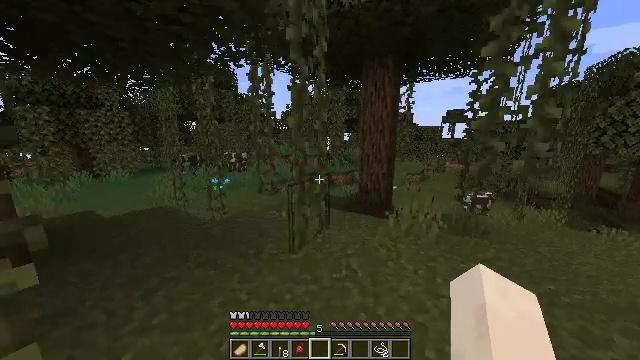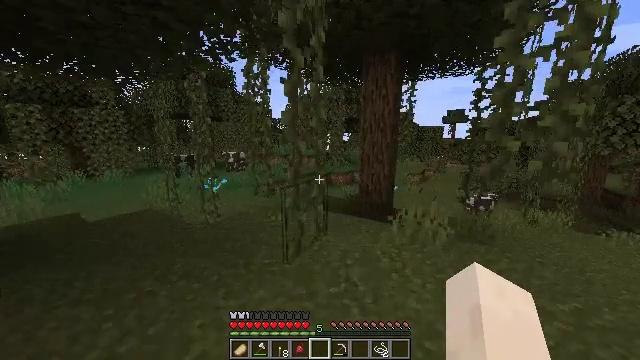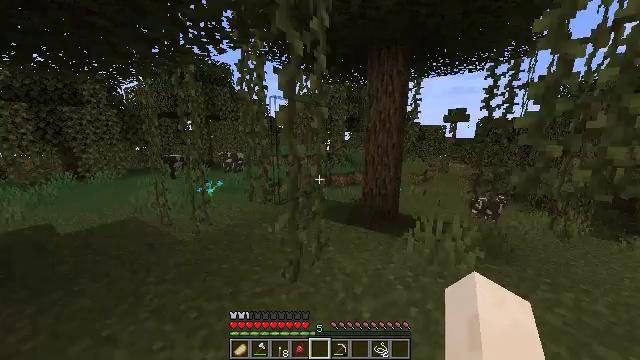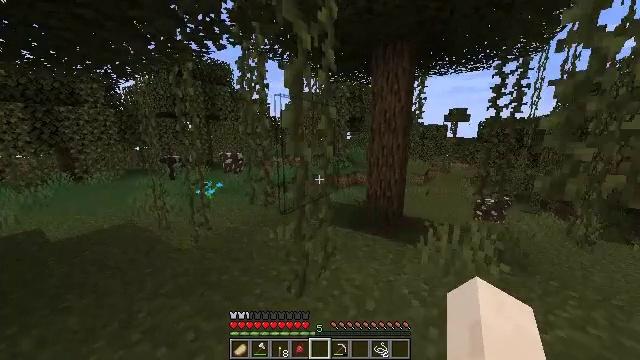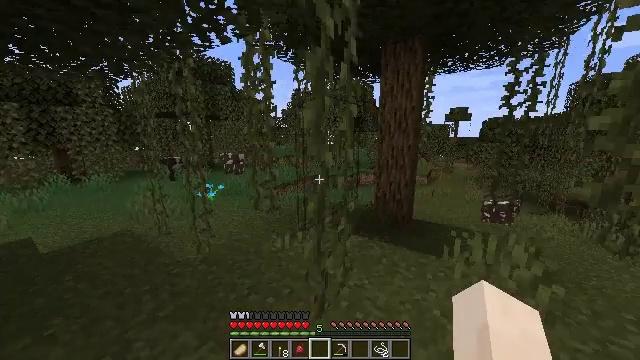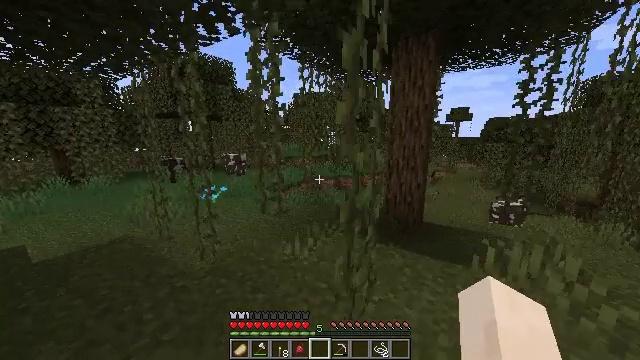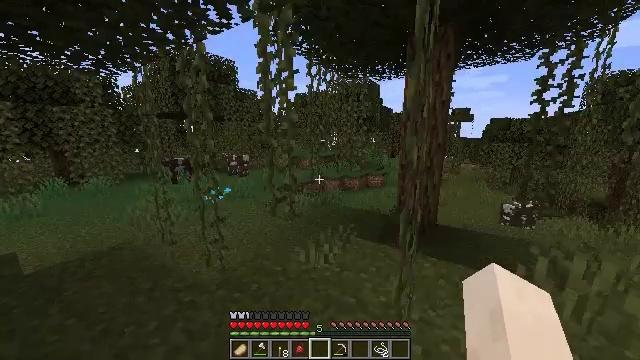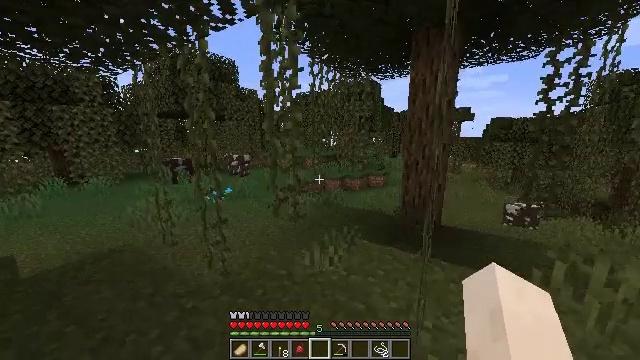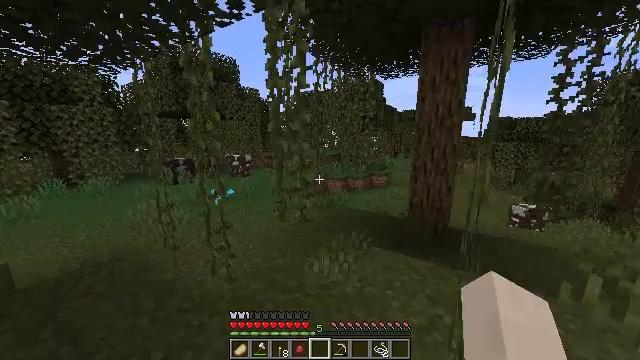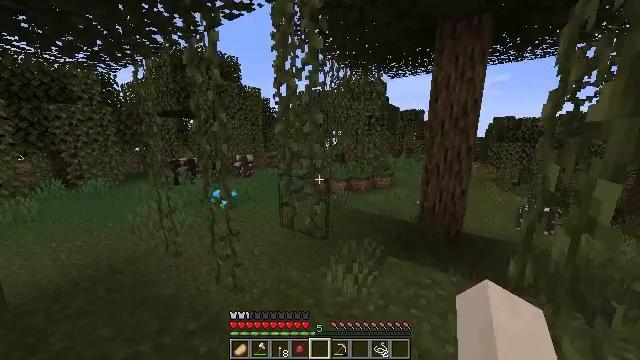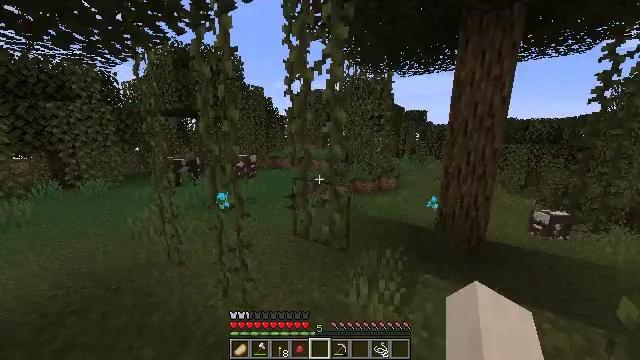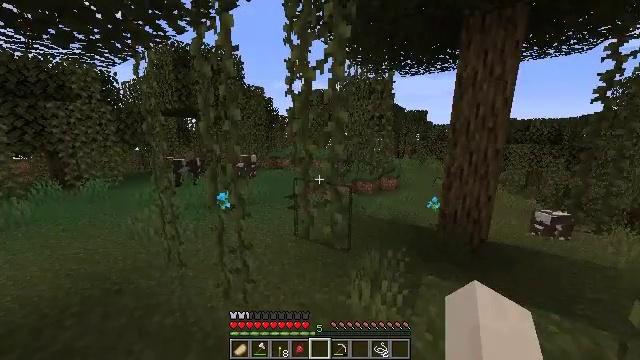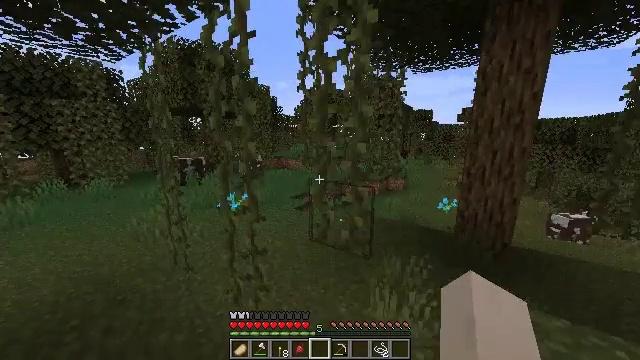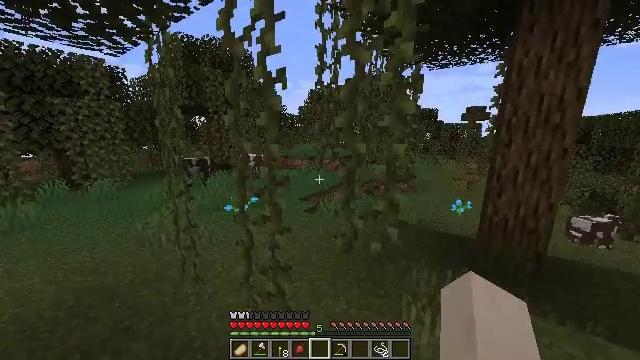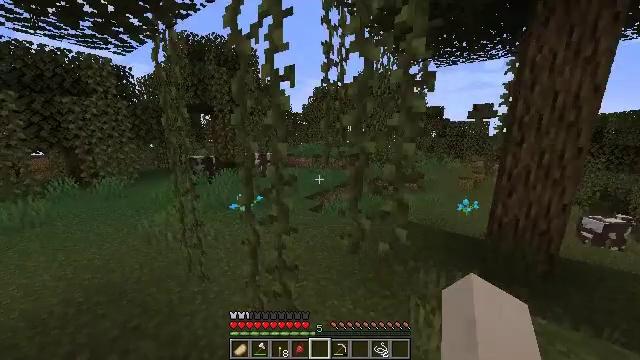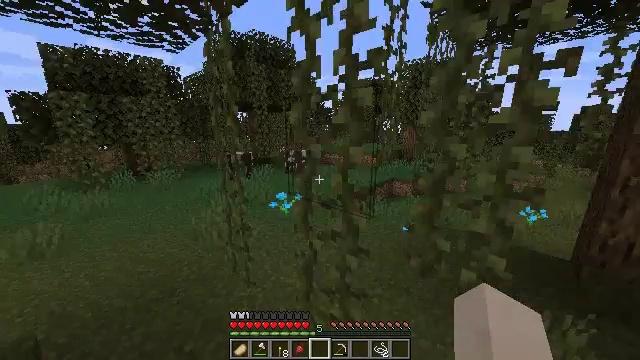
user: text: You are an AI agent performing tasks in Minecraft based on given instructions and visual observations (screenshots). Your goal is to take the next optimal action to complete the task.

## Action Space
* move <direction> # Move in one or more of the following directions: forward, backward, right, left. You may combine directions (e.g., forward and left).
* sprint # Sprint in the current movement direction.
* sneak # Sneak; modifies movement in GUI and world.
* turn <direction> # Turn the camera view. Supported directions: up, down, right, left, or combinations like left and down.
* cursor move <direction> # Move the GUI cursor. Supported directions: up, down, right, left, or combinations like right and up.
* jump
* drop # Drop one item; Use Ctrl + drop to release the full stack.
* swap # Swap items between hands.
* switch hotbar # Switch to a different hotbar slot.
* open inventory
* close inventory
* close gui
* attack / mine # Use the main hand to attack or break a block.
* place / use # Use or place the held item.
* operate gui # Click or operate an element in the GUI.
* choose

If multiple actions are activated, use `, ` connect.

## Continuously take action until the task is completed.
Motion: motion action
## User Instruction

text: Mine the grass in the plains.
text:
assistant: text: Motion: move forward, sprint
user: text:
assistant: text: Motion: move forward and move left, sprint
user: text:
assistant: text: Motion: move forward and move left, sprint
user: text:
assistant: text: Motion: move forward and move left, sprint
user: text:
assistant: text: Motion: move forward and move left, sprint
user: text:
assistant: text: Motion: move forward and move left, sprint
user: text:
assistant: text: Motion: move forward and move left, sprint
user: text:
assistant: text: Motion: move forward and move left, sprint
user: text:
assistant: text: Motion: move forward and move left, sprint
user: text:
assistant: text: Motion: move forward and move left, sprint
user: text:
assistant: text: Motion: move forward and move left, sprint
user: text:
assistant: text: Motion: move forward and move left, sprint
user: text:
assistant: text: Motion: move forward and move left, sprint
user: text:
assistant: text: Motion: move forward and move left, sprint, turn left
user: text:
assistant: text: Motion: move forward and move left, sprint, turn left and down
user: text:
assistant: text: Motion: move forward and move left, sprint, turn left and down
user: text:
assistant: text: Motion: move forward and move left, sprint, turn left
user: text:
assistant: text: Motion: move forward and move left, sprint, turn left
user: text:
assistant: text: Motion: move forward, sprint
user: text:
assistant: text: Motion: move forward, sprint
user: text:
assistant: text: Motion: move forward, sprint
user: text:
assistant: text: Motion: move forward, sprint
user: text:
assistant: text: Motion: move forward, sprint
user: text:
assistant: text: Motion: move forward, sprint
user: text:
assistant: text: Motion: move forward and move left, sprint
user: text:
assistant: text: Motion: move forward and move left, sprint
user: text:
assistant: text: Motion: move forward and move left, sprint
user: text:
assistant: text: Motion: move forward and move left, sprint
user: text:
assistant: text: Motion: move forward and move left, sprint
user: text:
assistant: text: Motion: move forward, sprint